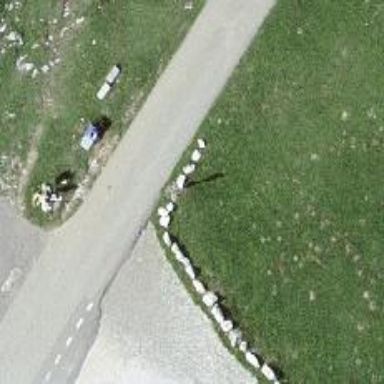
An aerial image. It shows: Block barrier.